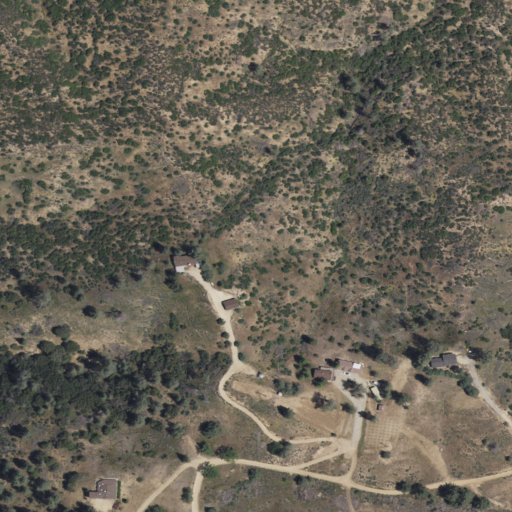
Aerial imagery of mountain in California named Schumacher Point containing shrub, evergreen forest, open development, grassland, and low intensity development